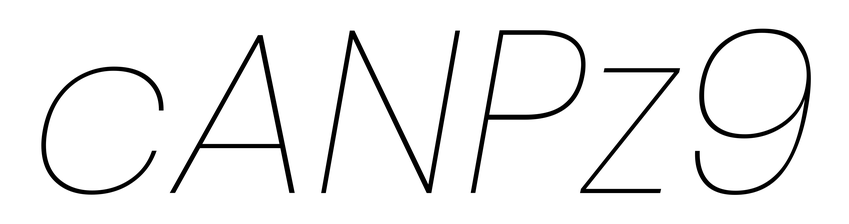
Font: Poppins-ThinItalic